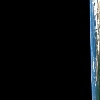
Label: space